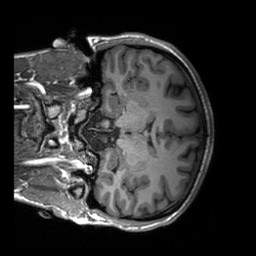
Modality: T1w
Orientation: coronal
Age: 20
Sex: female
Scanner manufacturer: siemens
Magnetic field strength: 3 T
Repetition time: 2.3 s
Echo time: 0.00227 s